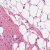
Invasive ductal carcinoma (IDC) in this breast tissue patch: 0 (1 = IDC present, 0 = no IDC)